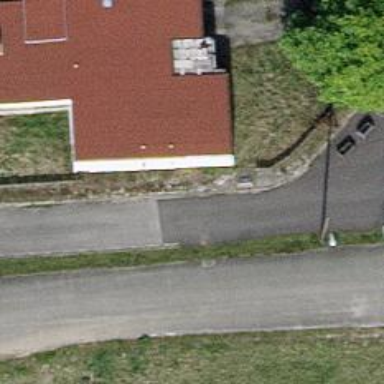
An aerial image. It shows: Residential road with asphalt surface.